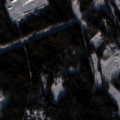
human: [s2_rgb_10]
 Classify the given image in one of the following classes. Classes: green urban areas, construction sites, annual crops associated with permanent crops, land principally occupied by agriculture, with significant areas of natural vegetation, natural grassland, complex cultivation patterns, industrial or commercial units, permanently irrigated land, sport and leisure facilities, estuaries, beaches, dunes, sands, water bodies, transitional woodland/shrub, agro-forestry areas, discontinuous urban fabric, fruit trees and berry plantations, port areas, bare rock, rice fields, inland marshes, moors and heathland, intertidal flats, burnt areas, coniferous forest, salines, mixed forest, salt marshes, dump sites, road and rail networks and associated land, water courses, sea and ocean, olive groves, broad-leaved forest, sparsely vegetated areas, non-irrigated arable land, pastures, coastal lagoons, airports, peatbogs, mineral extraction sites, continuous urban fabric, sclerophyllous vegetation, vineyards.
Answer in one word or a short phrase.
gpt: industrial or commercial units, mixed forest, transitional woodland/shrub